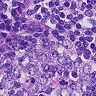
Metastatic tissue present: no